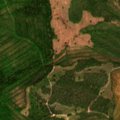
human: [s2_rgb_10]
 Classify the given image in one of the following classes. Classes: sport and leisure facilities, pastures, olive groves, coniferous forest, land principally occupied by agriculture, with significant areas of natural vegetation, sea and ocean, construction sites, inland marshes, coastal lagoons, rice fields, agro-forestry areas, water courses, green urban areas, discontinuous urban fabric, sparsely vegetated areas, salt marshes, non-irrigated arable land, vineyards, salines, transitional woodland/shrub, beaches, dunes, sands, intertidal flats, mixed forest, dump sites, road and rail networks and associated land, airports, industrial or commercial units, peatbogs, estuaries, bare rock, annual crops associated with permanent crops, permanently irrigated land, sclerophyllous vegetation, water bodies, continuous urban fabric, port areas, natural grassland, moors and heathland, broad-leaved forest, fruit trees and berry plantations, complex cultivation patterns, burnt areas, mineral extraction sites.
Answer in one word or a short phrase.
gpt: coniferous forest, mixed forest, transitional woodland/shrub